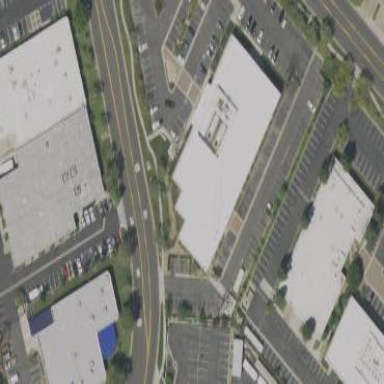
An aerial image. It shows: Commercial building.